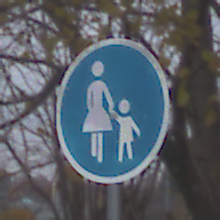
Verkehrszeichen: Gehweg
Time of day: MorningAfternoon
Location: Outdoor (Nature)
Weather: Overcast
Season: NotSpecified
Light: Natural